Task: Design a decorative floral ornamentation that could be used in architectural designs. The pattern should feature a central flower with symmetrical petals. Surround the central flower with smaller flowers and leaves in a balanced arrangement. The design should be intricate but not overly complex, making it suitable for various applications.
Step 445:
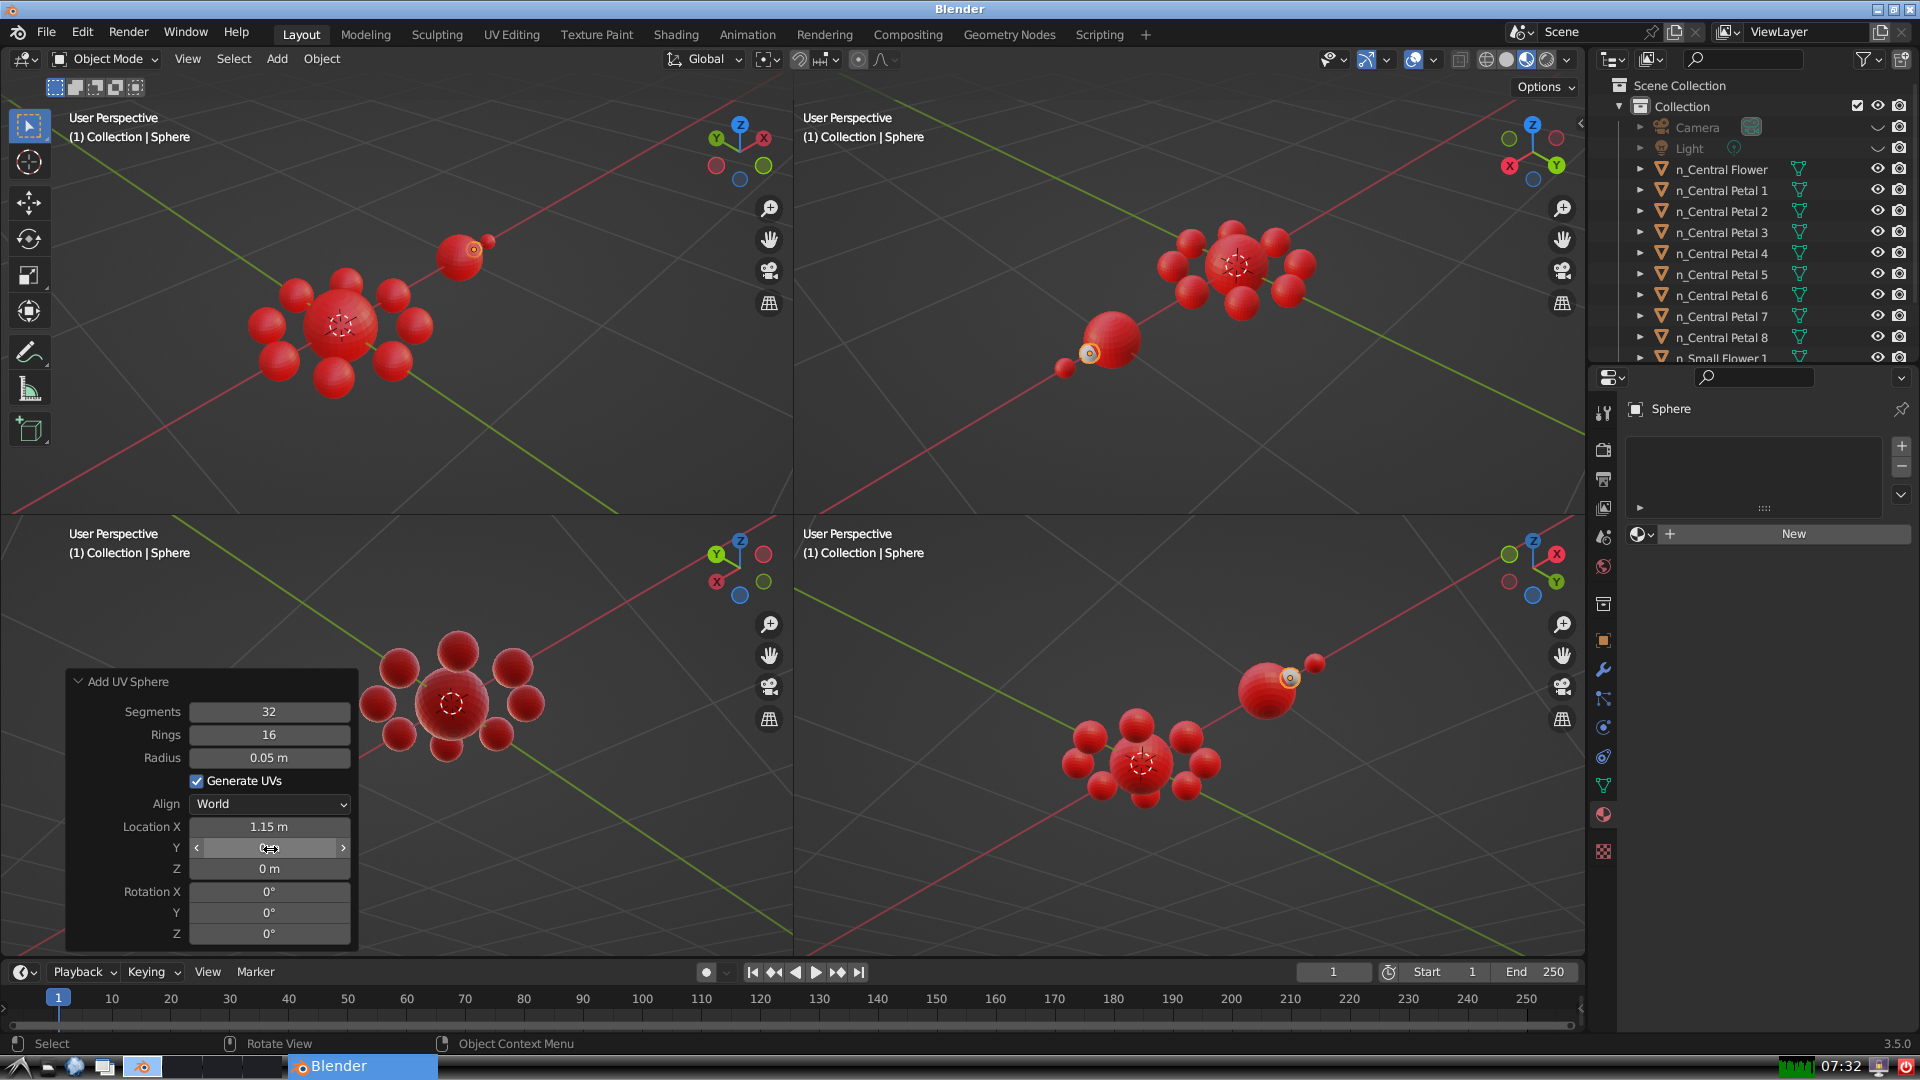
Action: click: no